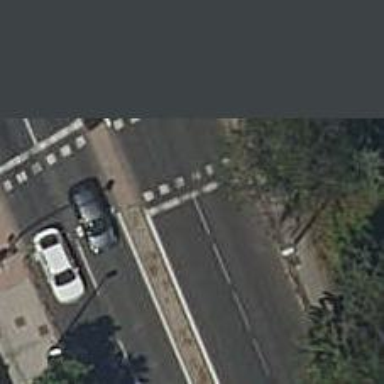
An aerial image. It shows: Road with traffic signals for signaling.